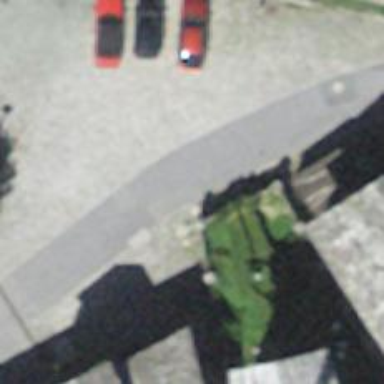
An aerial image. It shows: Footway with unhewn cobblestone surface.